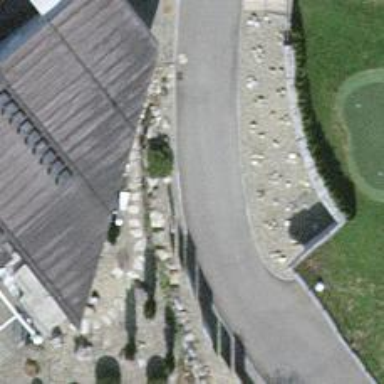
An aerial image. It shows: Driveway leading to service road.